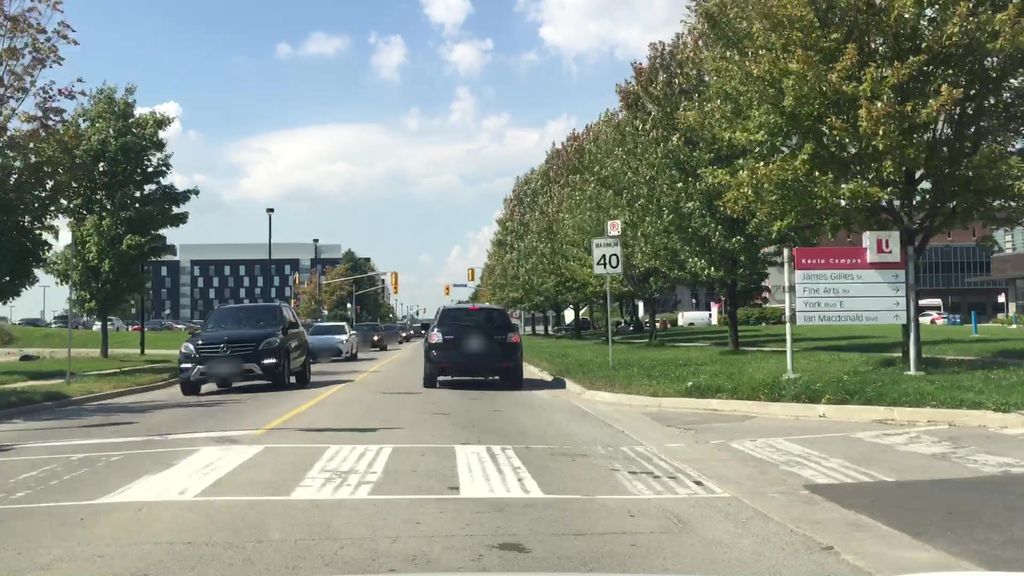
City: toronto